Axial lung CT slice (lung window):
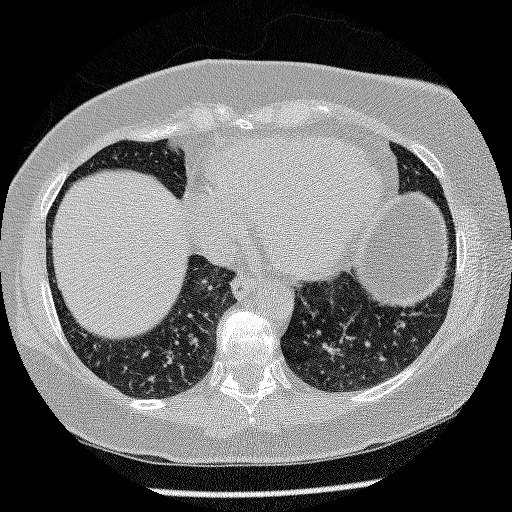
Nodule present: no